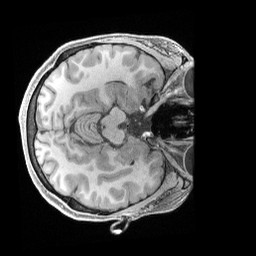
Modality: T1w
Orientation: axial
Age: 22
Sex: female
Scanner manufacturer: siemens
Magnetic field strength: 3 T
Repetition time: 2.4 s
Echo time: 0.00241 s